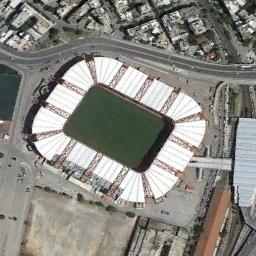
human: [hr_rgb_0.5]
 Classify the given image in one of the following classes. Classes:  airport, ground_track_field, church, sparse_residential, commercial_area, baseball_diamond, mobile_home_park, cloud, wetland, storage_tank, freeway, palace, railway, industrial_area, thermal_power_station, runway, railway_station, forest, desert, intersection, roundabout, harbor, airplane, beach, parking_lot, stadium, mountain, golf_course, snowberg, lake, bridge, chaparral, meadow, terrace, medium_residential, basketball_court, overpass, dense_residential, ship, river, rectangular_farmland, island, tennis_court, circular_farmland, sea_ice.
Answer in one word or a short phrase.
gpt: stadium